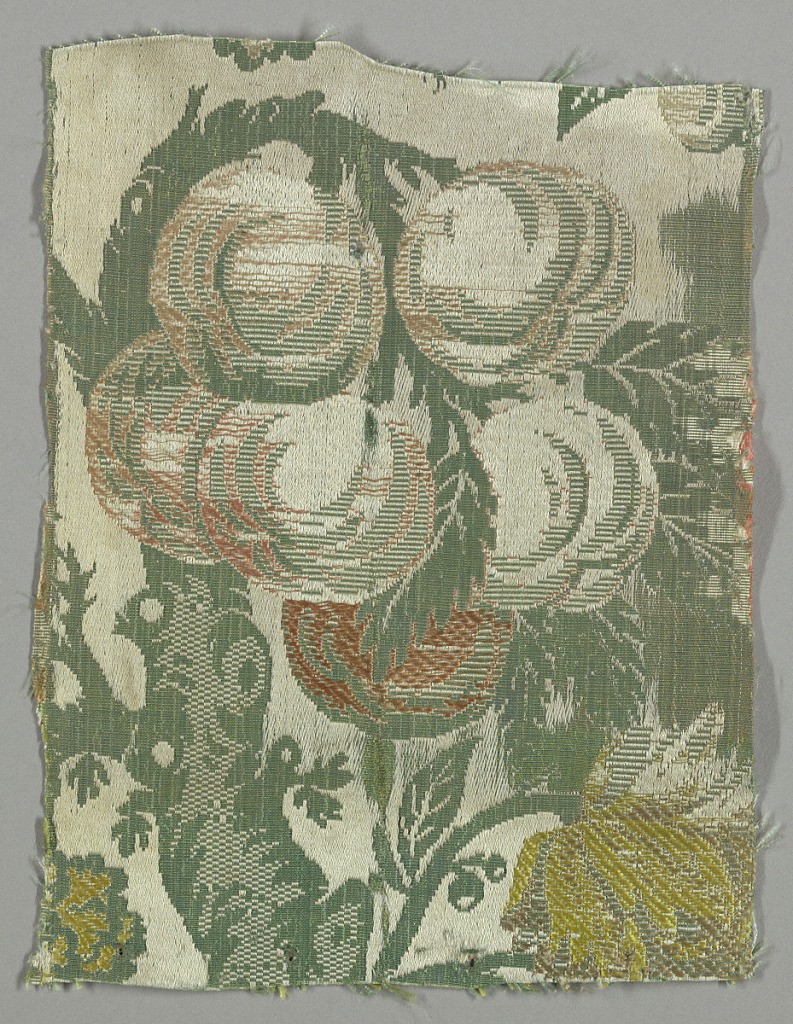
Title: Fragment
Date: late 18th century
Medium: silk Technique: compound weave with discontinuous supplementary weft patterning (brocaded)
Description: White satin ground with design of a branch with a cluster of fruit, worked partly in continuous supplementary wefts of green and rose, and partly in discontinuous supplementary wefts of gray silk.